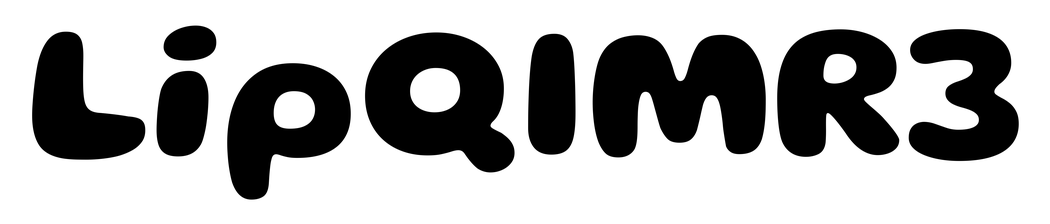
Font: Gluten_Bold